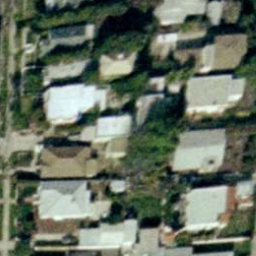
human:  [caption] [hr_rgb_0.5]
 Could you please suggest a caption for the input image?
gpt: It is a dense residential area with lots of houses pressed together .

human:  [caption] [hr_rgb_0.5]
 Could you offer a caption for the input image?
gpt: There are lots of houses pressed together wothe a road goes through them .

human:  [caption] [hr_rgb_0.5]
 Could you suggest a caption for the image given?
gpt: This is a dense residential area with houses and roads .

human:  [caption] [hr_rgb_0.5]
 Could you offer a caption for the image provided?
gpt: Lots of houses are pressed together .

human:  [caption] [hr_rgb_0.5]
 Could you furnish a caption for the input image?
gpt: Lots of houses pressed together and a road goes through them .